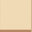
Piece: xx